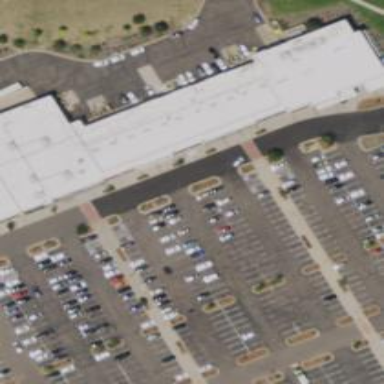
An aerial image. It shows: Parking space is available.